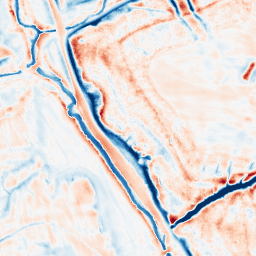
Category: edge_preserving
Decomposition family: bilateral
Decomposition parameters: d: 21
sigma_color: 75
sigma_space: 25
Upsampling method: lanczos
Upsampling parameters: scale: 2
Upsampling scale: 2